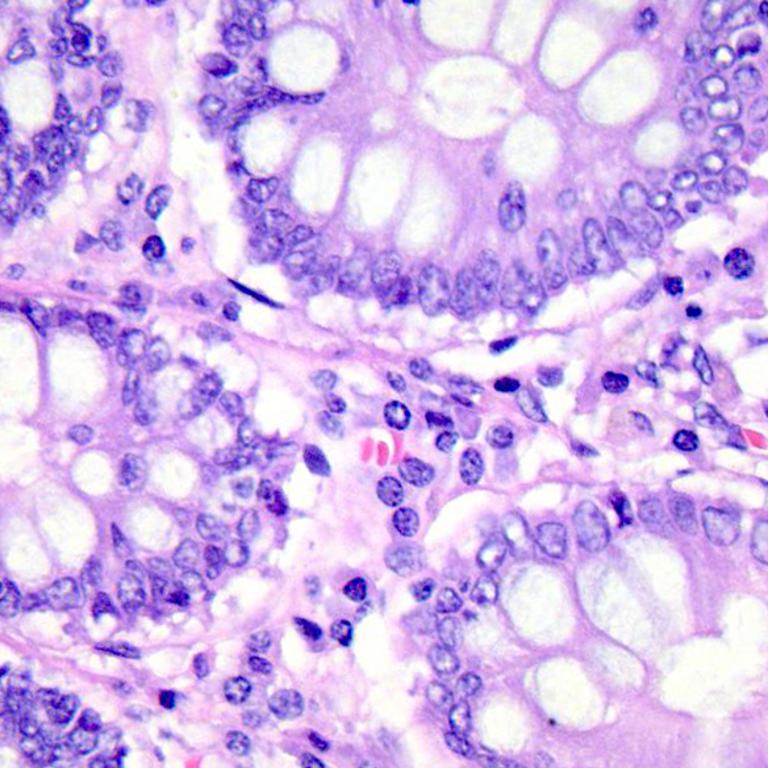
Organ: colon
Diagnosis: benign